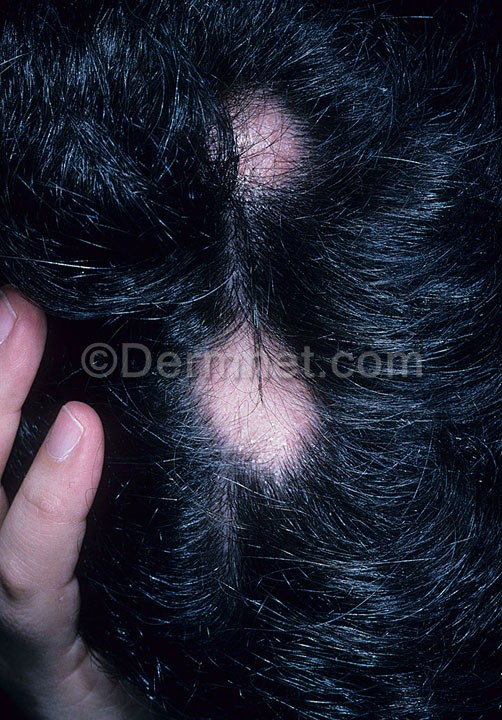
Disease: Hair Loss Photos Alopecia and other Hair Diseases